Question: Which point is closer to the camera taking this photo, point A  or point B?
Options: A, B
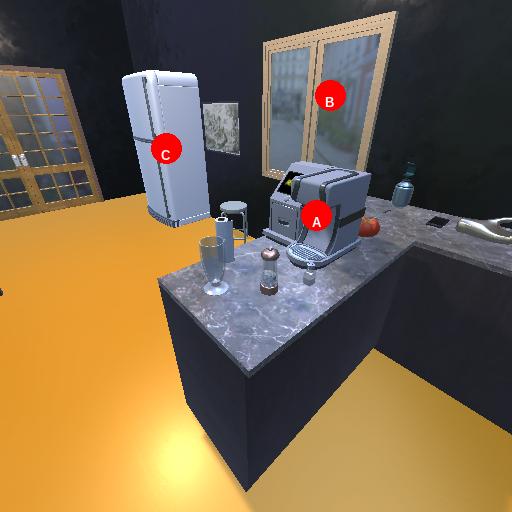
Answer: A